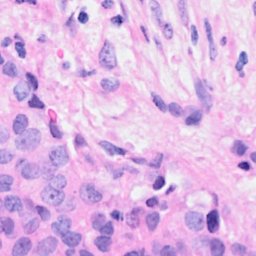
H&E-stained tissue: Breast